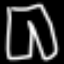
Label: pants